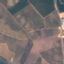
Land use / land cover: PermanentCrop